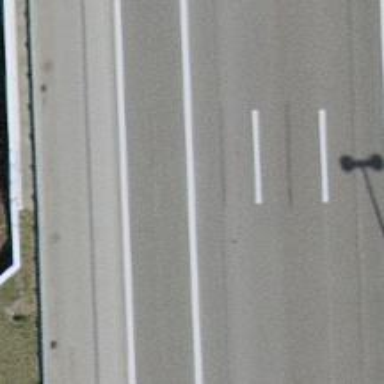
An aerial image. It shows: Motorway bridge with asphalt surface.